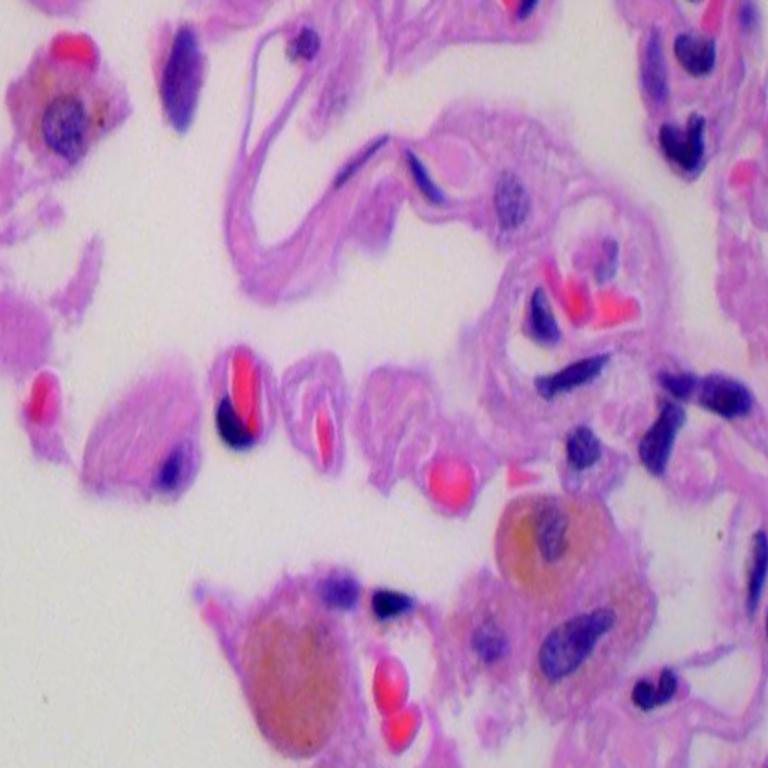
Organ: lung
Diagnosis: benign